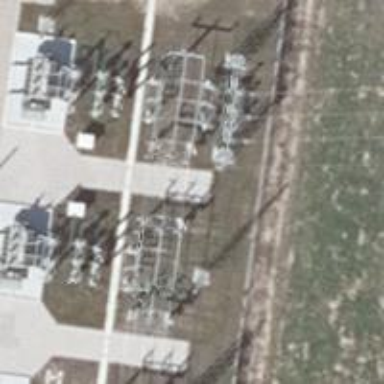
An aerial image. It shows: Power line with 3 cables. It uses busbar.